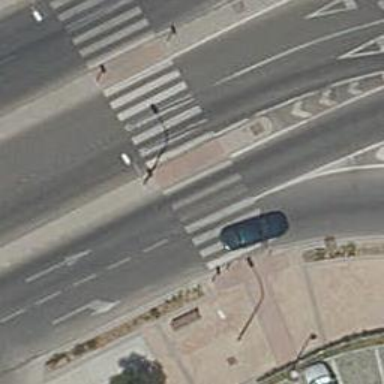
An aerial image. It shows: Road crossing with traffic signals.